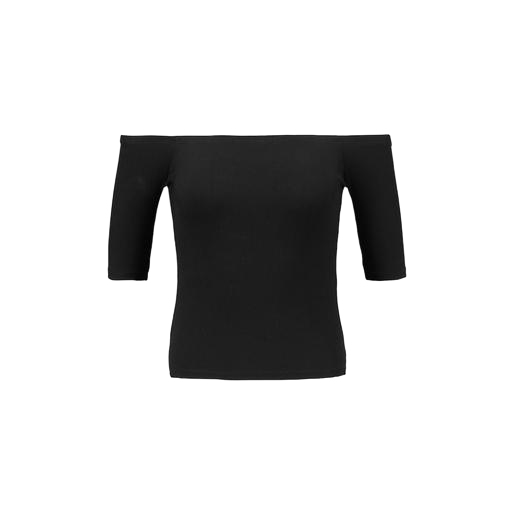
black three-quarter-sleeve top only macy, black top shoulder, black elbow-sleeve top only macy, white background